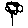
Label: flower